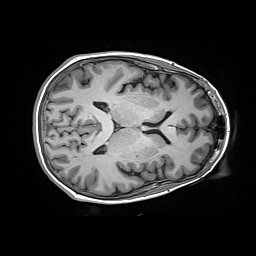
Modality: T1w
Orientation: axial
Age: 59
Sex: female
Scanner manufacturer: siemens
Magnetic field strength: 3 T
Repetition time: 2.2 s
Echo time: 0.00245 s